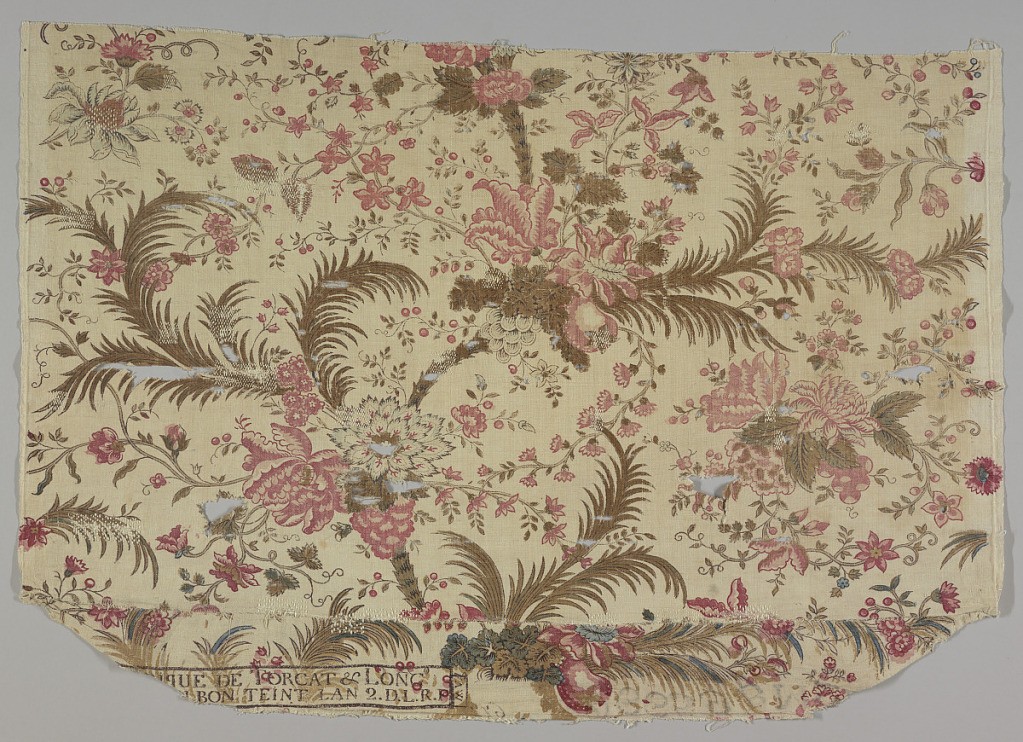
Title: Chef de piece
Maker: Torcat & Long, c1787
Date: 1787–90
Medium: linen warp, cotton weft Technique: block printed on plain weave
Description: Exotic flowers and palm trees in black, two reds, blue and dull yellow. From the shape it appears that this fabric was used as upholstery on a chair. Both selvedges present. Piece seamed together horizontally near the bottom. Pattern is a sophisticated concept for this period of block printing in northern France. The design does not repeat across the width of the fabric but if lengths of fabric were sewn together correctly they would form a half-drop repeat. Height of repeat not present.